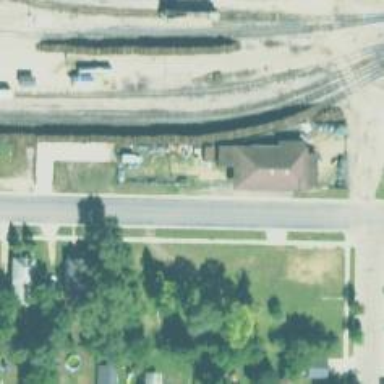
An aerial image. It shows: Rail spur service.